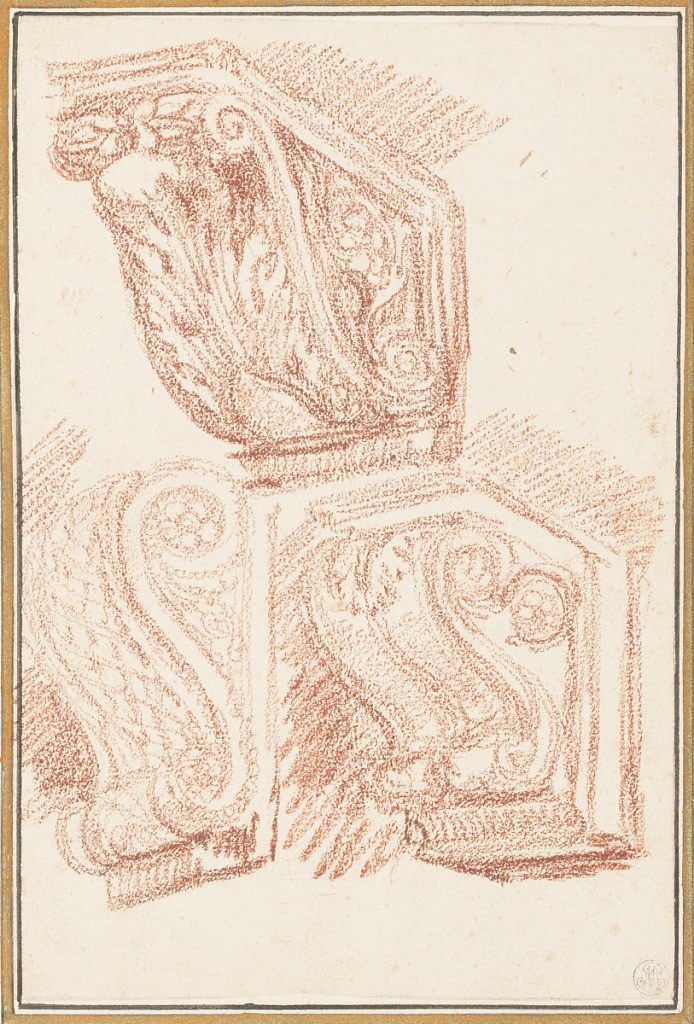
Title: Study of corbels
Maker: Jean-Robert Ango, French, active in Rome 1759 –1770, d. 1773
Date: ca. 1759–70
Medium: Red chalk on paper
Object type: Drawing
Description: Study of three corbels of different styles